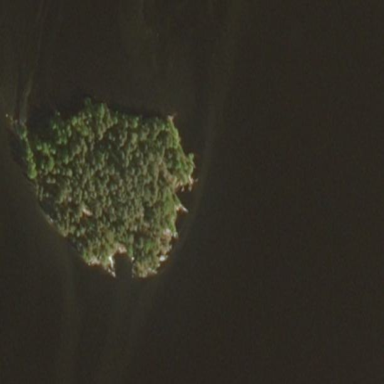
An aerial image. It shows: Island.